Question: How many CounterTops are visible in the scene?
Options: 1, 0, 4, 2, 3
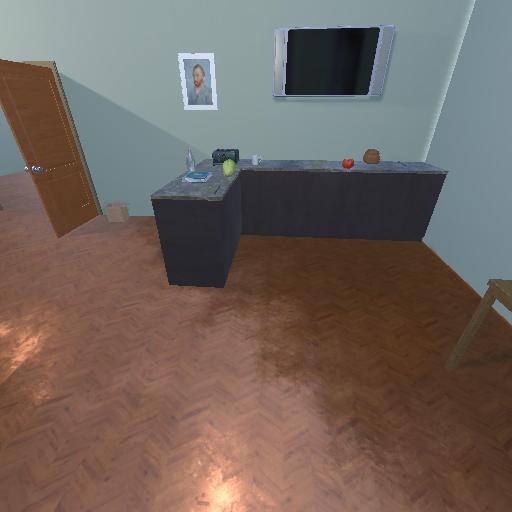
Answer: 1